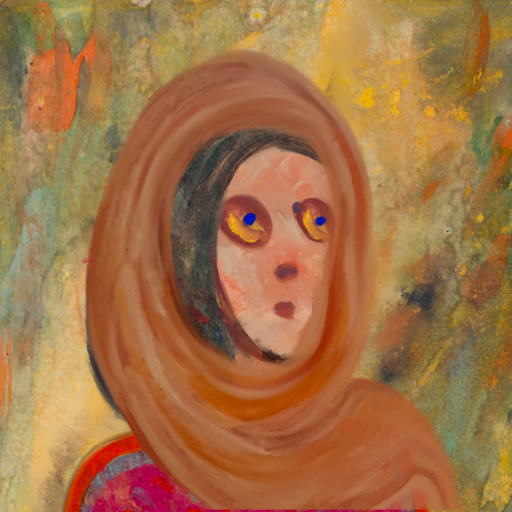
Background: Comrade, Head And Neck Side: Roy_Bahadur, Face Side: Mother_And_Son_Son, Bust: Sisters, Hair Side: Gypsy_Mother, Head Accessory: Pious_Lady_Scarf, Second Necklace: Blank, Necklace: Blank, Baby: Blank